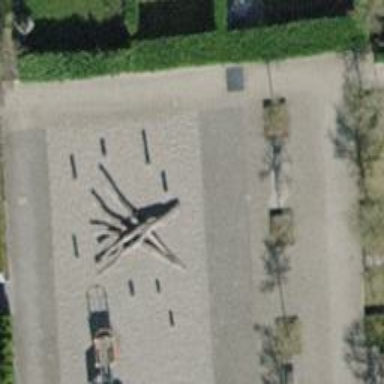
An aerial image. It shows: Playground with various play structures.